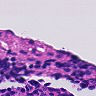
Metastatic tissue present: no